Aerial crown-view tile of a tropical tree (Barro Colorado Island, Panama), acquired 20250616:
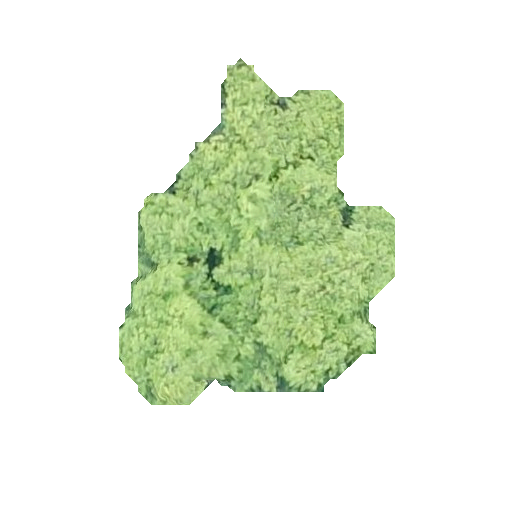
Species: Quararibea stenophylla
GBIF accepted scientific name: Quararibea stenophylla
Crown area: 91.399 m²